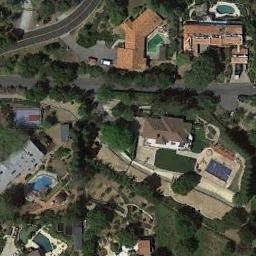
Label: medium_residential